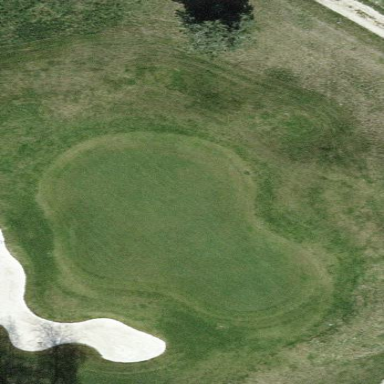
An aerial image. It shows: Golf green.